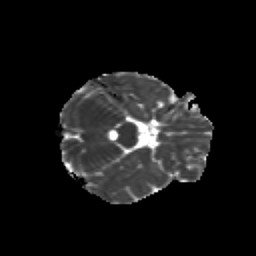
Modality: MD
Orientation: axial
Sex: female
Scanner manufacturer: siemens
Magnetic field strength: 3 T
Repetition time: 5 s
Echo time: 0.071 s